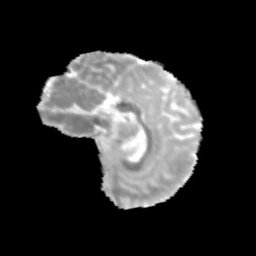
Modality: MD
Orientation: sagittal
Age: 13
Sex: female
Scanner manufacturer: siemens
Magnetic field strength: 3 T
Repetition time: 3.8 s
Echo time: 0.07 s